Question: As like my other questions I tried to search for this. But I didn't get anything.
Maybe my path is wrong. Please direct me.
I have a UITextView. In that I am going to add Numbers, Names and contacts.
I want to show each number separately as MessageComPoser did.

Does anybody know how to make this?
If my question is not worthy, give me the correct answer then downvote.
(For my questions somebody downvoted without even giving any answer!!)
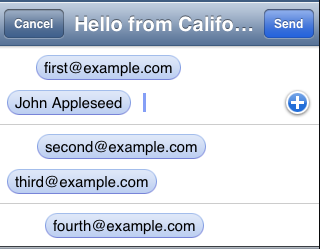
Answer: I found the Answer. I don't want to use Three20 library since it is Very difficult to use in my project.
So i Found Awesome <URL>. That gives me the answer.
I used this Code It May To many users, specially for those who Upvoted This question.
<URL>